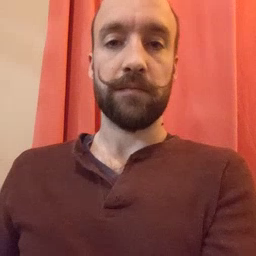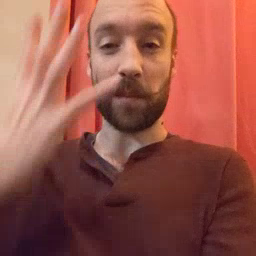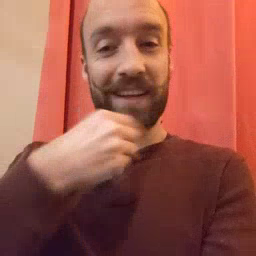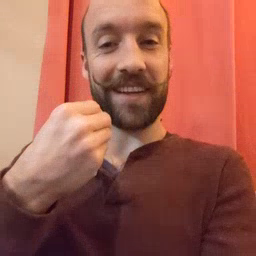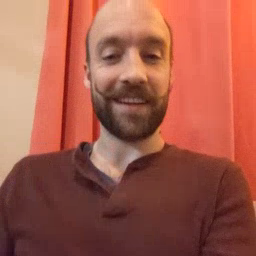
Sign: pretty